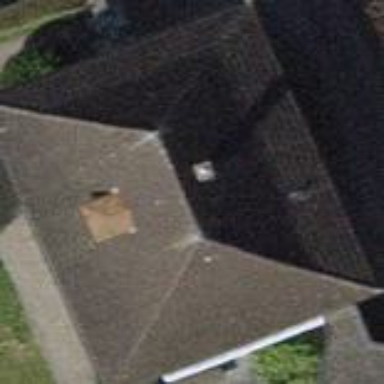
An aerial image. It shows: Detached building with hipped roof shape.